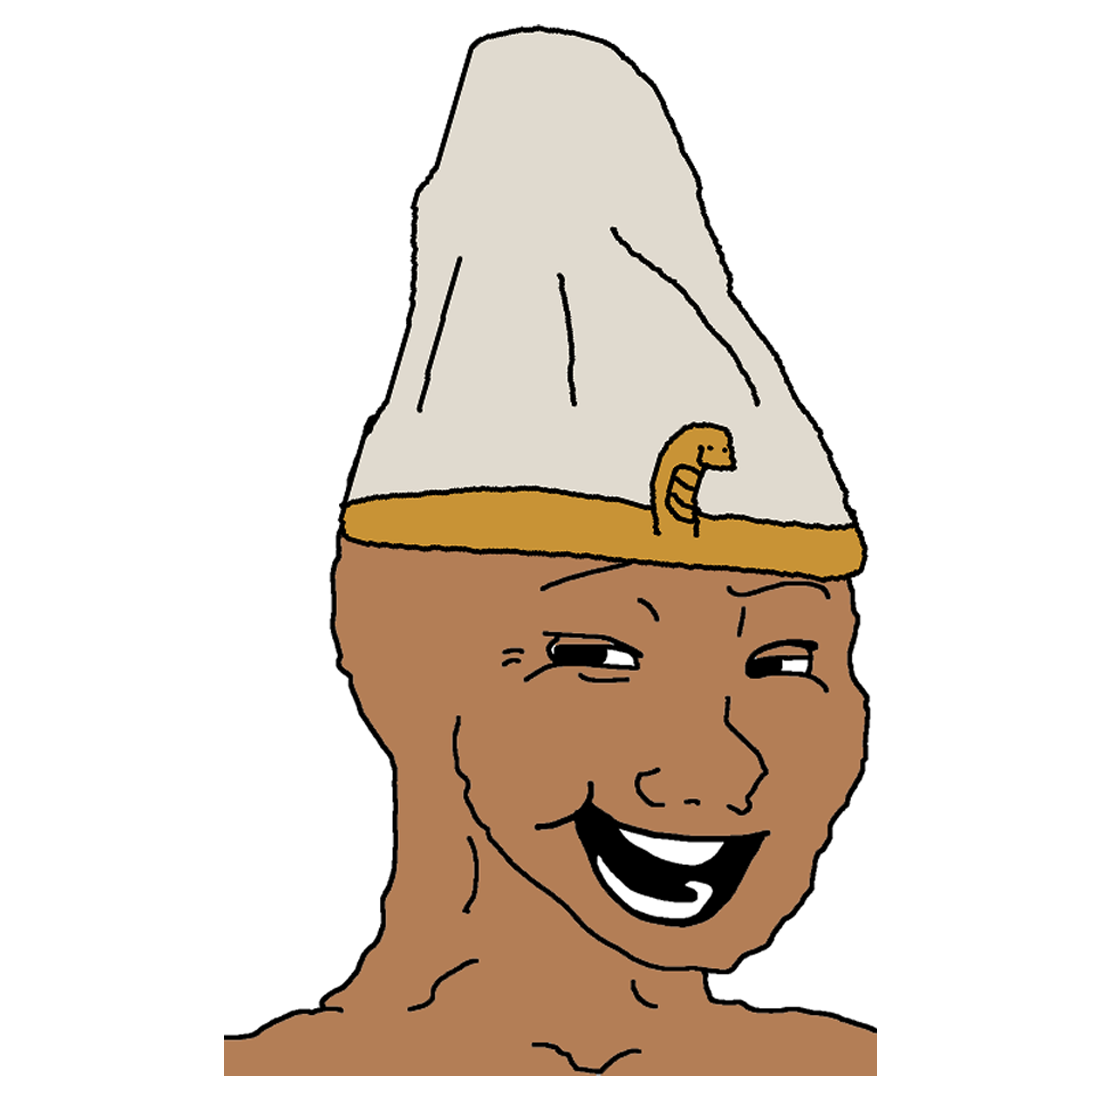
Label: 5_Smugjak